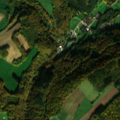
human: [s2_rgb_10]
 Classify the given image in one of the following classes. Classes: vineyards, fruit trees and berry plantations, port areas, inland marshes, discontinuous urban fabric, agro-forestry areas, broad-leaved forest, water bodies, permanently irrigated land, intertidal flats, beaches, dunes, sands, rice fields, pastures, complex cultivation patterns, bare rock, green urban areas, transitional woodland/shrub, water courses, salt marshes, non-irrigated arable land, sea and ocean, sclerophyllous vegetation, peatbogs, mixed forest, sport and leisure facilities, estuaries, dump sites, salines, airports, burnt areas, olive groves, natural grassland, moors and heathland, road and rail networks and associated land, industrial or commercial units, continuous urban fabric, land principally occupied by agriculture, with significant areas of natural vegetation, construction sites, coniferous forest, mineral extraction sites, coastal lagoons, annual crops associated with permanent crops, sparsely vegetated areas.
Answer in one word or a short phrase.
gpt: sport and leisure facilities, non-irrigated arable land, pastures, coniferous forest, mixed forest